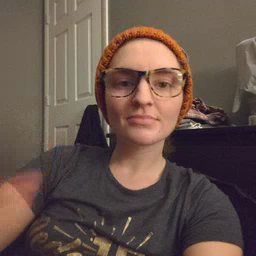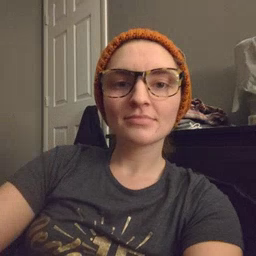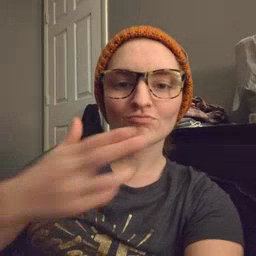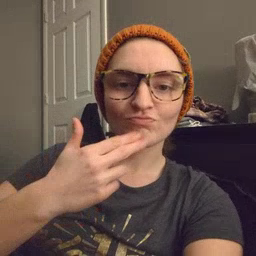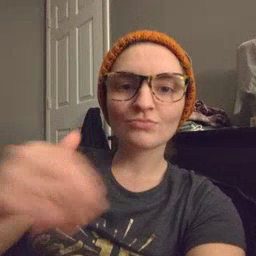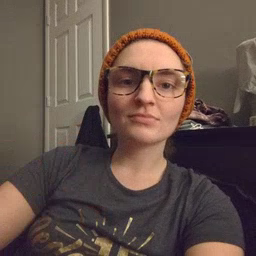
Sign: cute